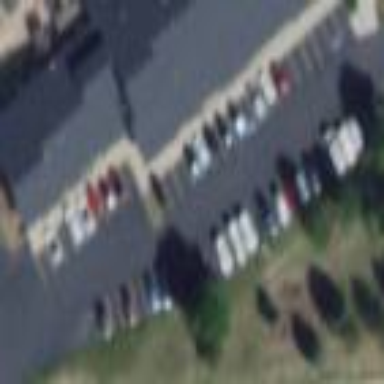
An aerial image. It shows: Parking area.